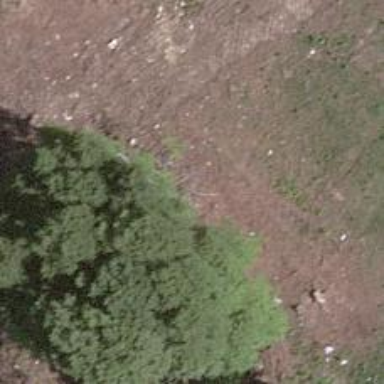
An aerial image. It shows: Single tag "natural: tree."